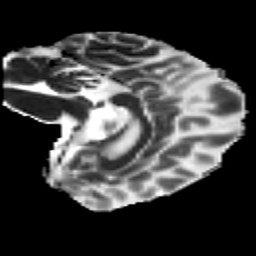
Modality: MD
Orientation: sagittal
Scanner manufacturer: ge
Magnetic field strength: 3 T
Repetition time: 8.8 s
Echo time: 0.085 s